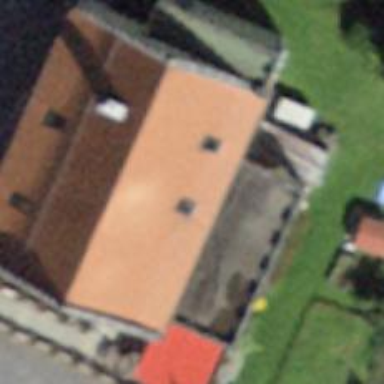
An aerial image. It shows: Restaurant.